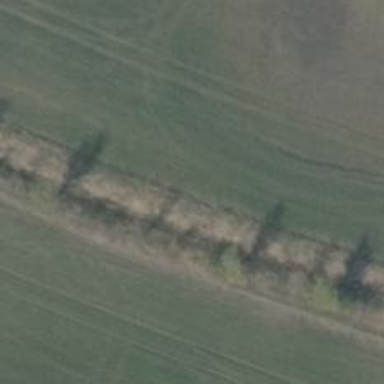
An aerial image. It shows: Hunting stand.